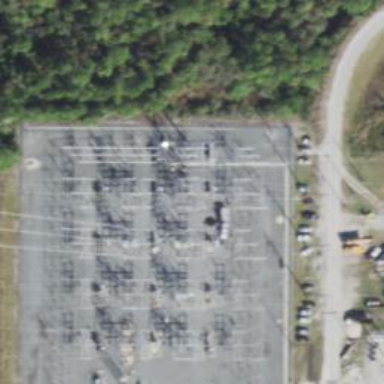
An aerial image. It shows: Switch for power supply.